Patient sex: M
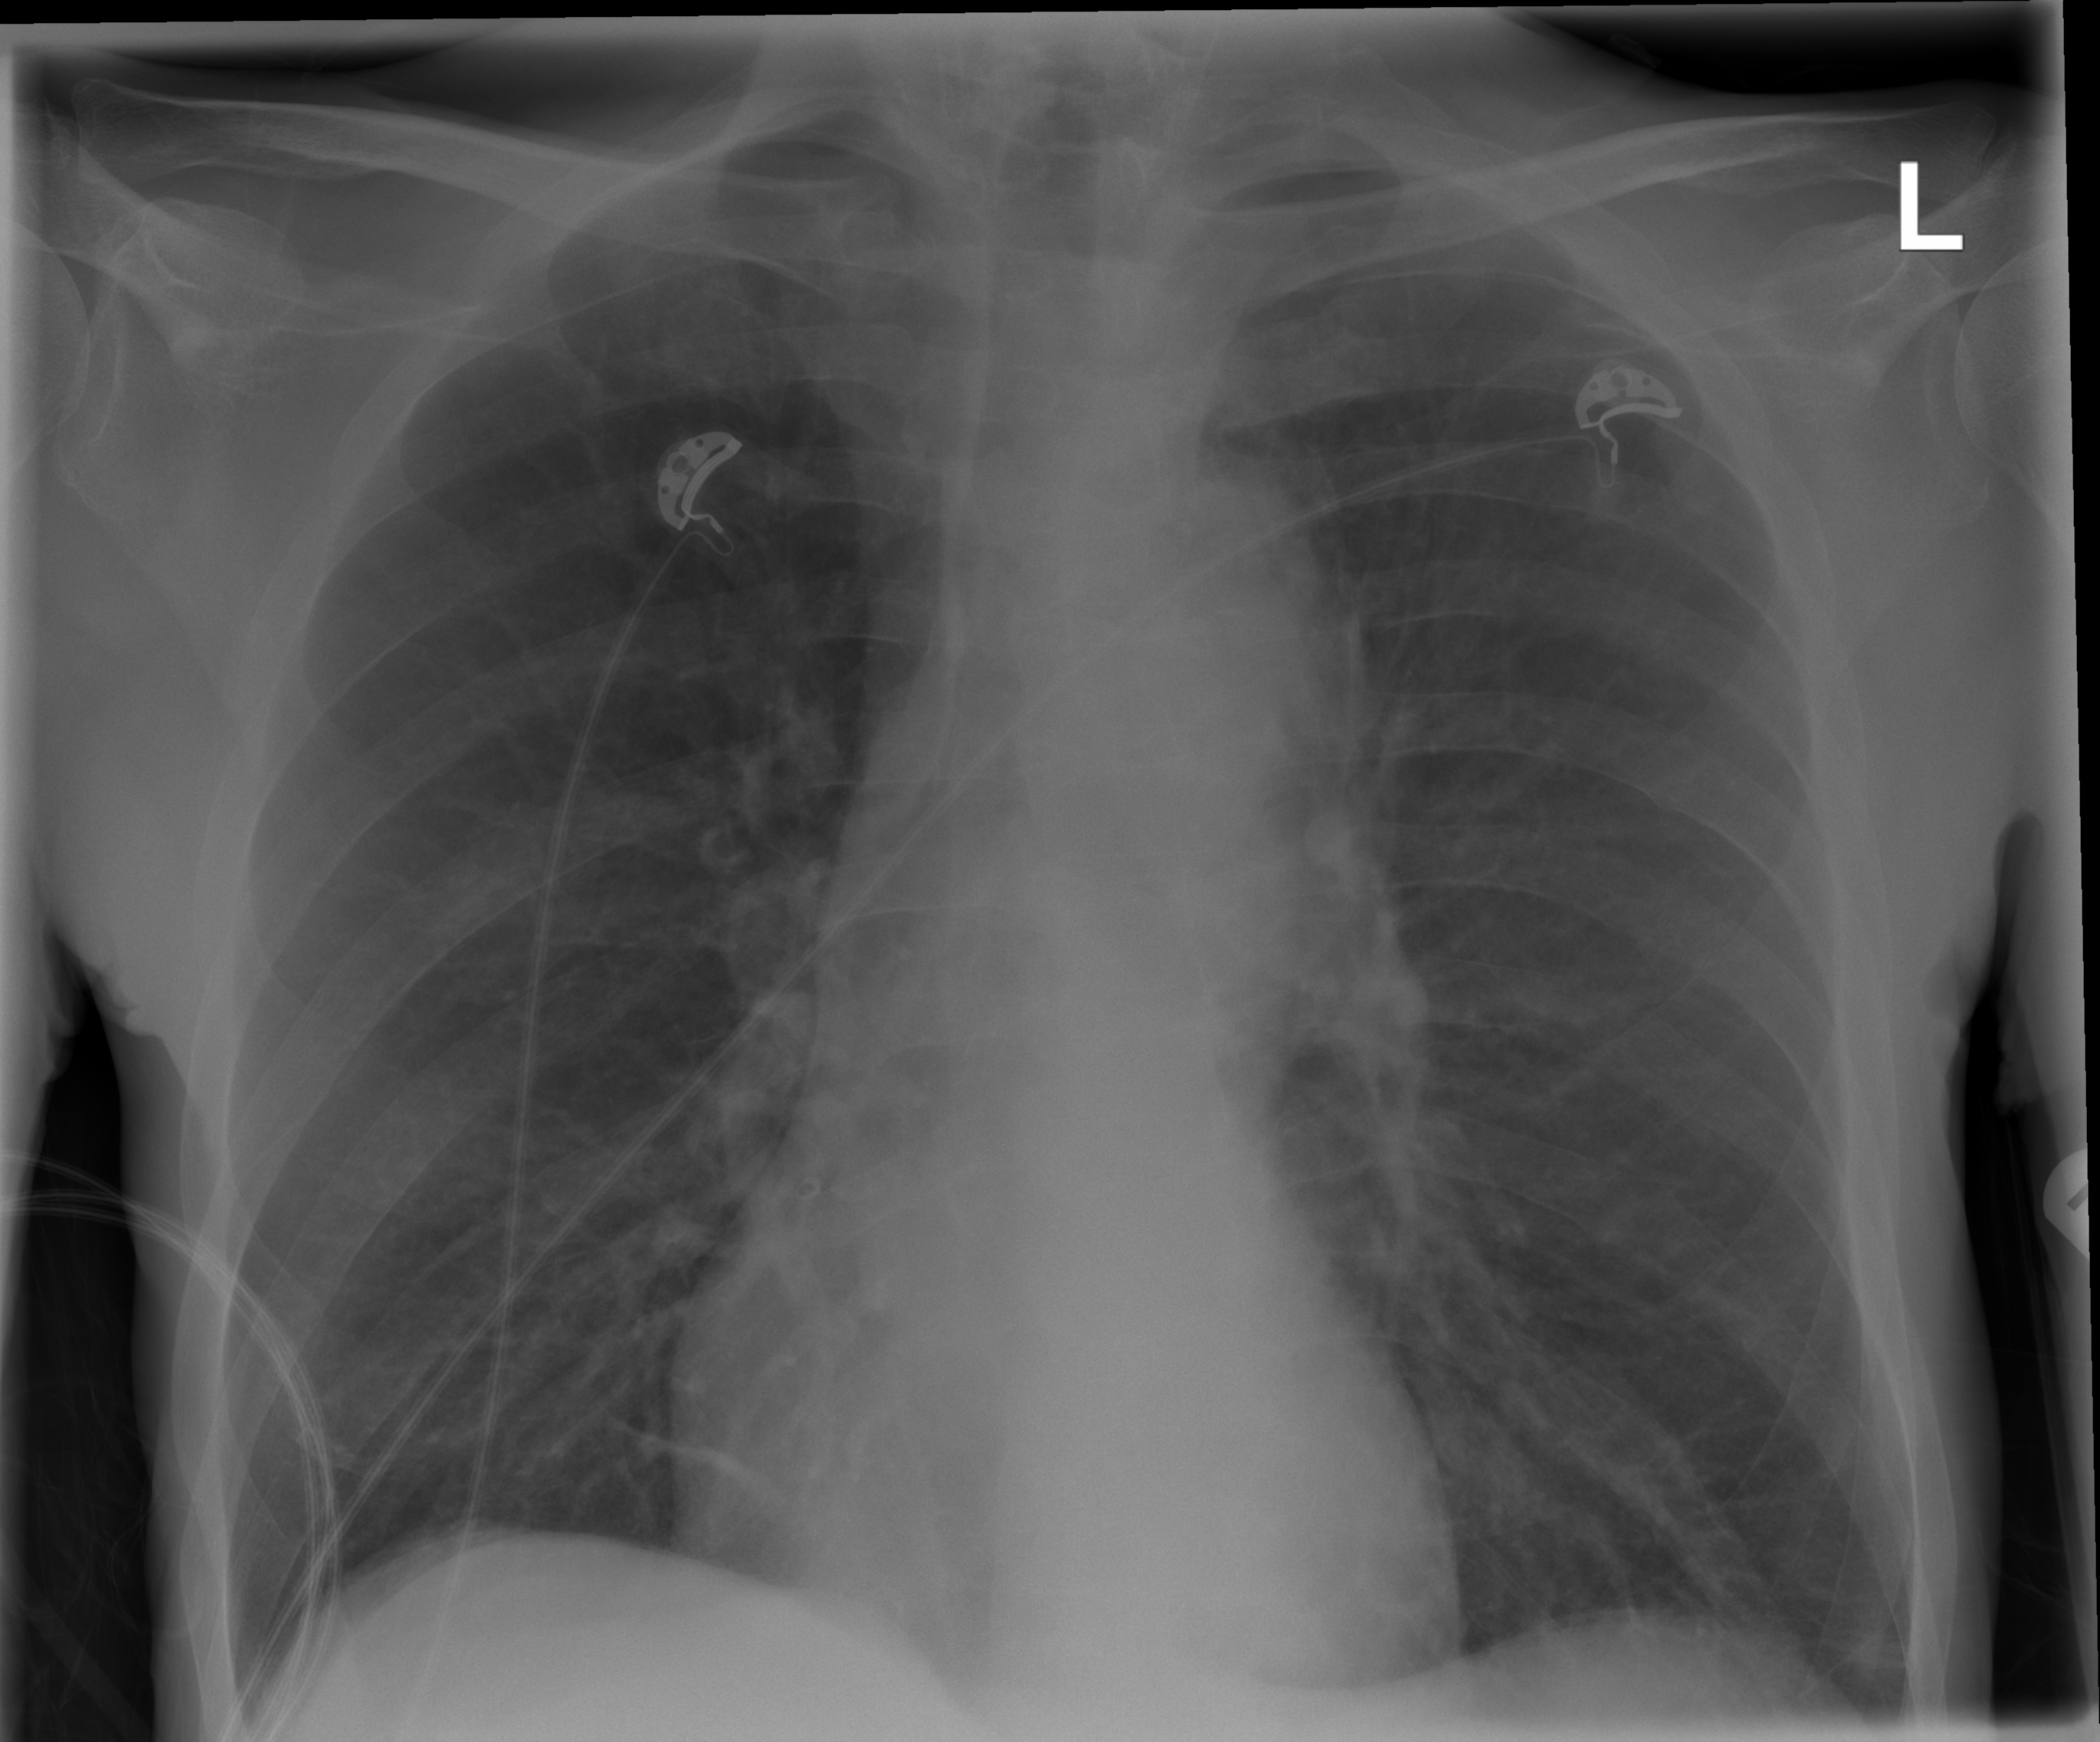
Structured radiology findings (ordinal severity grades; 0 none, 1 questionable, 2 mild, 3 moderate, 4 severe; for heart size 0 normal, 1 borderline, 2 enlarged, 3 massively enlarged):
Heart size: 0
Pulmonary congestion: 0
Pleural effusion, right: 0
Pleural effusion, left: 0
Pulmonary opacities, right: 0
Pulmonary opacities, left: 2
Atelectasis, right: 2
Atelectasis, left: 2